Question: I have this function for getting user folders.
'''
function getUserFolders(callback) {
getAccessToken(function(accessToken) {
if (accessToken) {
// Create a Graph client
var client = MicrosoftGraph.Client.init({
authProvider: done => {
// Just return the token
done(null, accessToken);
}
});
// Get all folders
client
.api("/me/MailFolders")
.orderby("")
.get((err, res) => {
if (err) {
callback(null, err);
} else {
callback(res.value);
}
});
console.log(client);
} else {
var error = { responseText: "Could not retrieve access token" };
callback(null, error);
}
});
}
'''
When I get a response back, the order of folders is:

I have read documentation and couldn't find how to change order of folders. The order i would like to have is the same one as on outlook. Thank you for your help!!
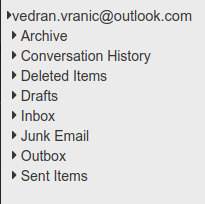
Answer: You cannot retrieve folders in the order a user organized them in a given client.
I'm also not sure what you expect to get from '.orderby("")'. Unless you provide a field to order by, it won't know how you want to sort them.